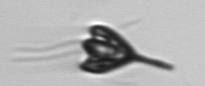
Label: Pyramimonas_longicauda